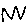
Label: zigzag